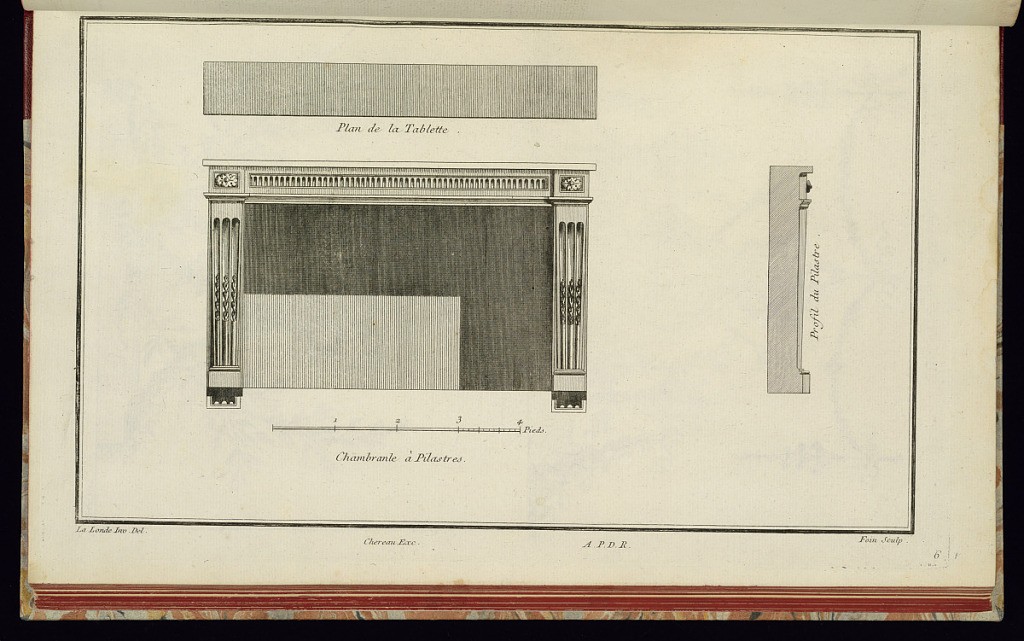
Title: Chambranle à Pilastres.
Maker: Richard de Lalonde, French, active 1780–96
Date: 1775-1788
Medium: Etching on off-white laid paper
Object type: Print
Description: Elevation of a doorframe with pilasters. Either side has a fluted pilaster with a rosette at the top, and a fluted design across the shelf at the top. Below the elevation is a scale bar of four French feet ("4 Pieds"). The profile of the pilasters is on the right of the plate; the cross section of the top shelf is at the top of the plate. The plate is signed and numbered, although the lettering of the plate is not evident in the crease of the album.